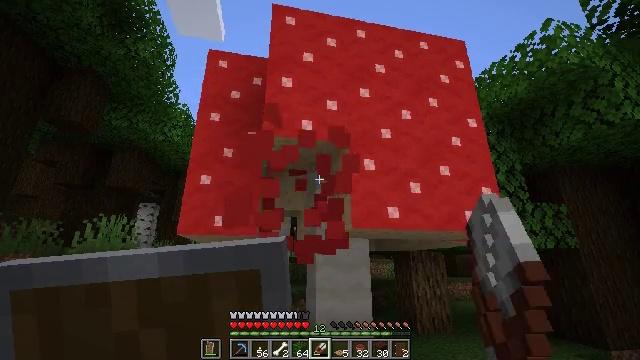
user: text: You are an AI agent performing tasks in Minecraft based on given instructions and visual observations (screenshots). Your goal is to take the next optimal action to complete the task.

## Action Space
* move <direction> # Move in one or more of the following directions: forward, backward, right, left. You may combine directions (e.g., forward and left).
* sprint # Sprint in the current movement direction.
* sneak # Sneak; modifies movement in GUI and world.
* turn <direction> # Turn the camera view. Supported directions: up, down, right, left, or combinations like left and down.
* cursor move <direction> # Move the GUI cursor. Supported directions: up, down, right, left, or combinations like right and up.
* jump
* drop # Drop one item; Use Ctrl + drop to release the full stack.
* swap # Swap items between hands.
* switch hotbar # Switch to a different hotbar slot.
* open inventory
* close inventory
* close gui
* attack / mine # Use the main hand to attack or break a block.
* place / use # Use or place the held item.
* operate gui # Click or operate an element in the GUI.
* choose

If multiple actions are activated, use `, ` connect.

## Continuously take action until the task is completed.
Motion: motion action
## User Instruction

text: Mine the red mushroom block in the forest.
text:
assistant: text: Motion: attack / mine